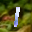
Label: 1